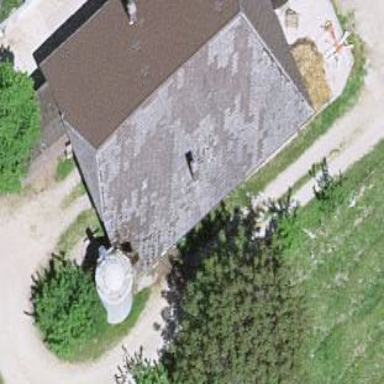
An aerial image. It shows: Farm auxiliary building.